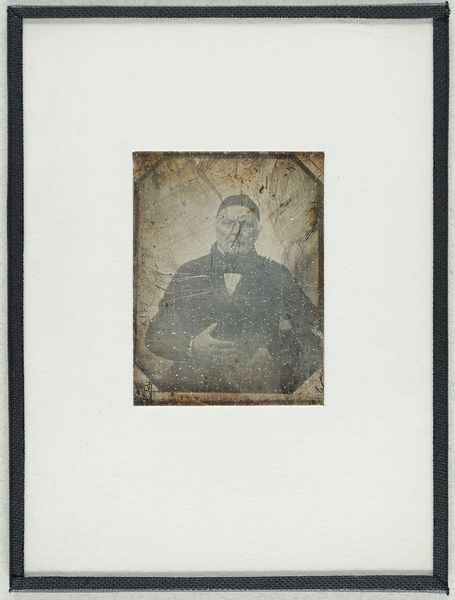
Titel: Unbekannter Mann
Standort: Hamburg
Institution: Museum für Kunst und Gewerbe Hamburg
Schlagwörter: mann, gesten, portrait, figur, foto, fotografie, photographie, photo, lichtbild, daguerreotypie, bildwerke, angewandte und bildende kunst, hessische systematik, porträt, armhaltungen, porträtfotografie, porträtphotographie, hüftbild